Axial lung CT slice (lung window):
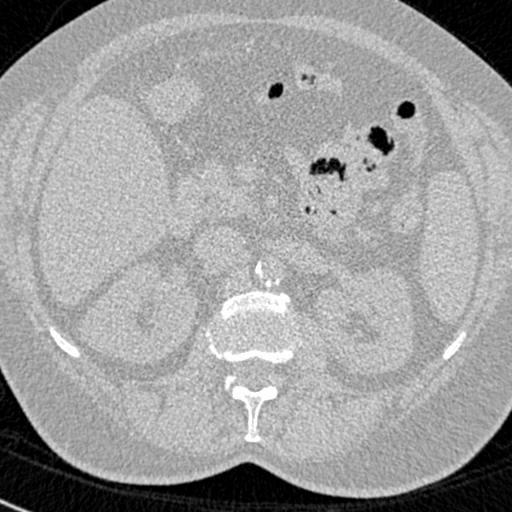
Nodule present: no